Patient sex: F
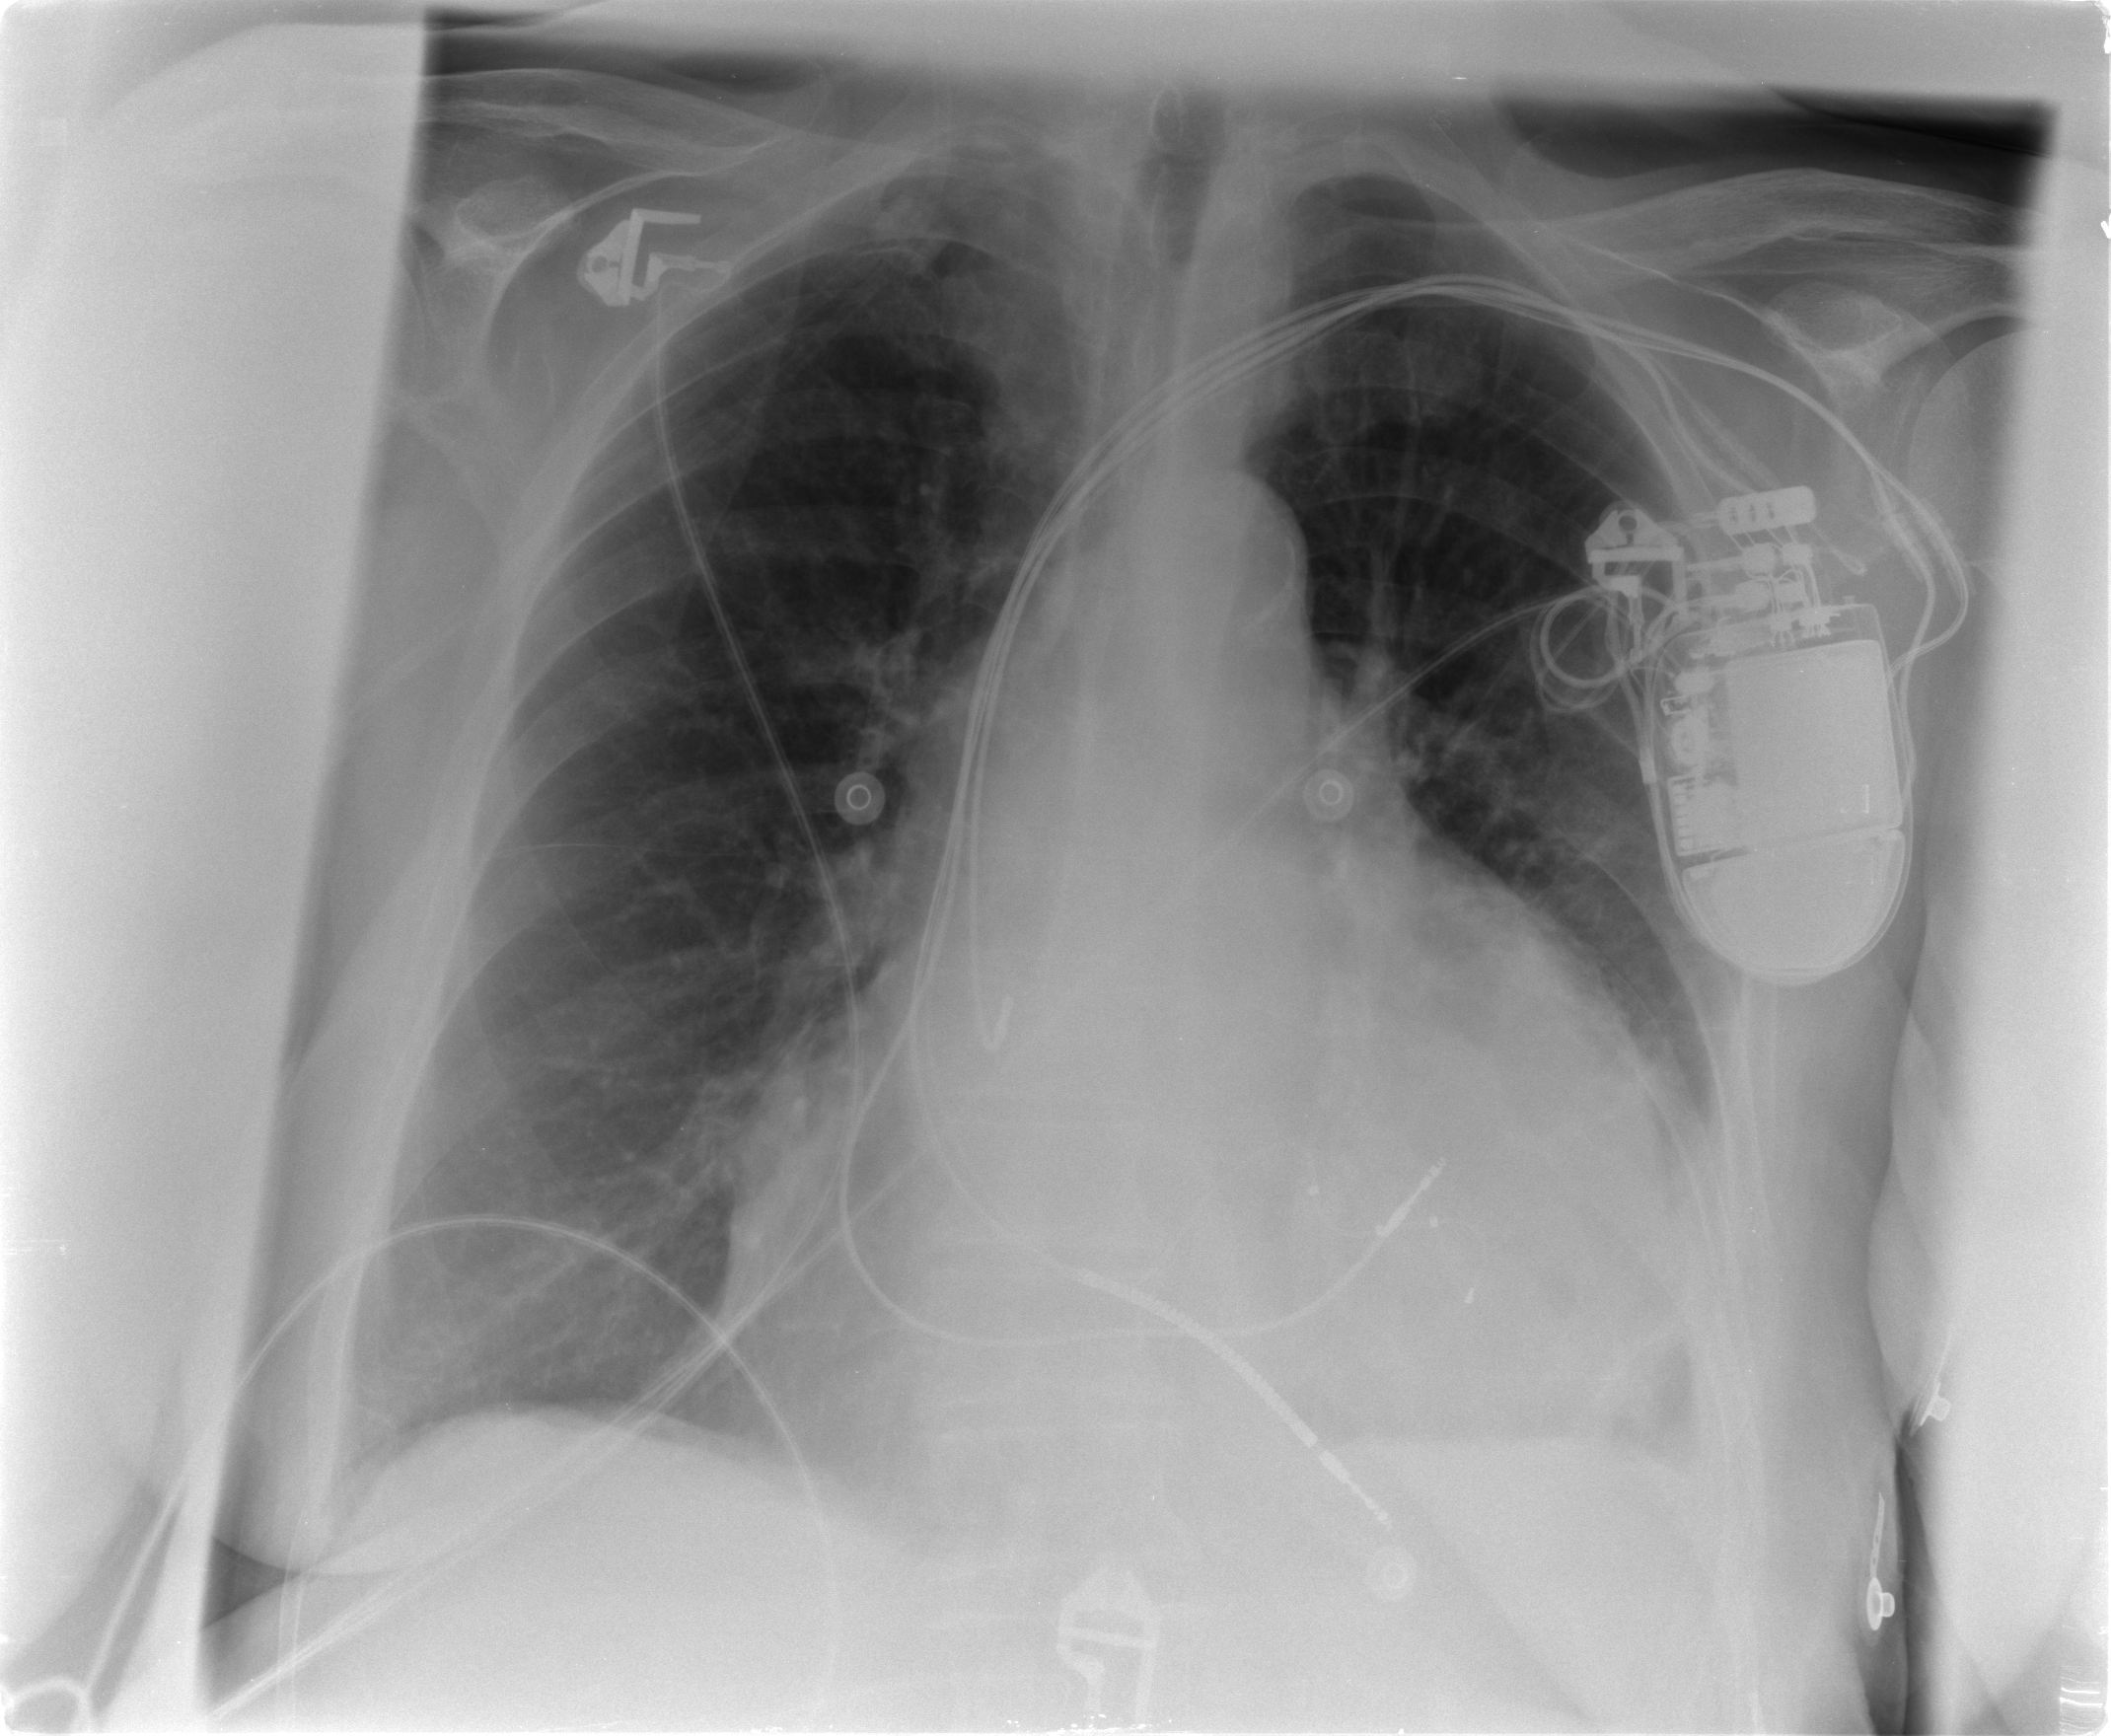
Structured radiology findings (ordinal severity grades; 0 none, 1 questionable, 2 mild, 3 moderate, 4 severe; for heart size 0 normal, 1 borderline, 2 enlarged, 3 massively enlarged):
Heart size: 2
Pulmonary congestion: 2
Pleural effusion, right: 0
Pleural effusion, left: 2
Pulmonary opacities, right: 0
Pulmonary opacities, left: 1
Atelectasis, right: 0
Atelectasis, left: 2